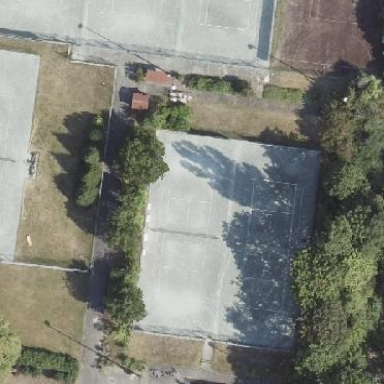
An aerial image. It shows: Tennis court on pitch.